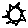
Label: sun